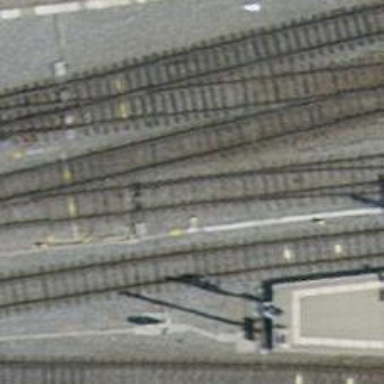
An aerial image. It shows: Railway switch with turnout to the right.